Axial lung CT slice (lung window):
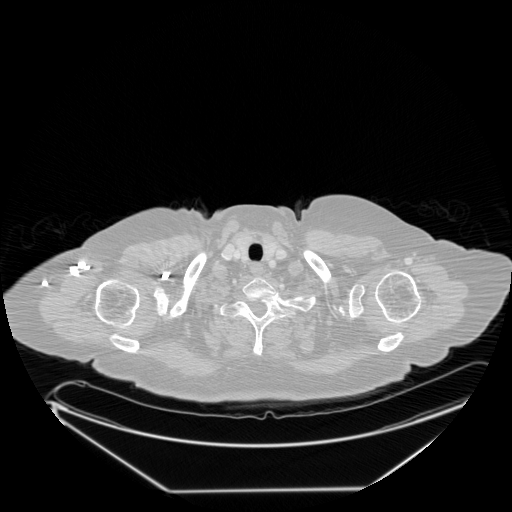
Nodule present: no